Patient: sex M, age 60
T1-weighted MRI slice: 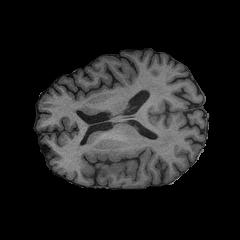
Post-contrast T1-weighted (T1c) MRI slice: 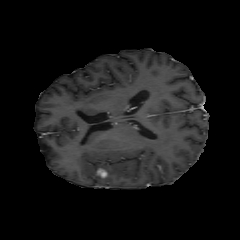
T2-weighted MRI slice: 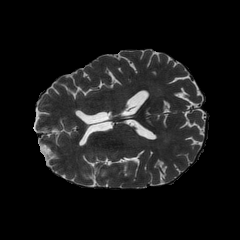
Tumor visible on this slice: yes
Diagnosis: Glioblastoma, IDH-wildtype
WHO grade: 4